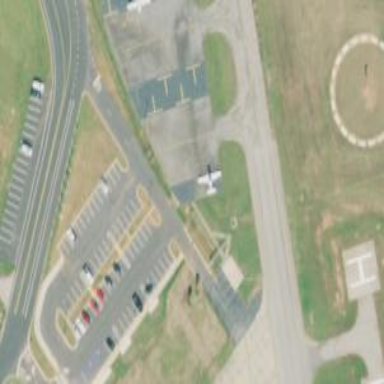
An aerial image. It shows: View of taxiway at the airport.